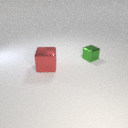
large red metal cube in front of small green metal cube